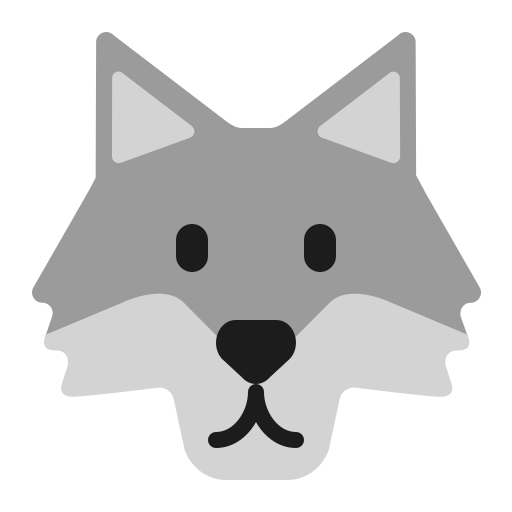
wolf flat